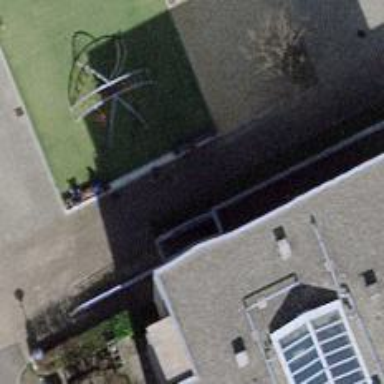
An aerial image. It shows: Bench for seating.